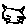
Label: cat